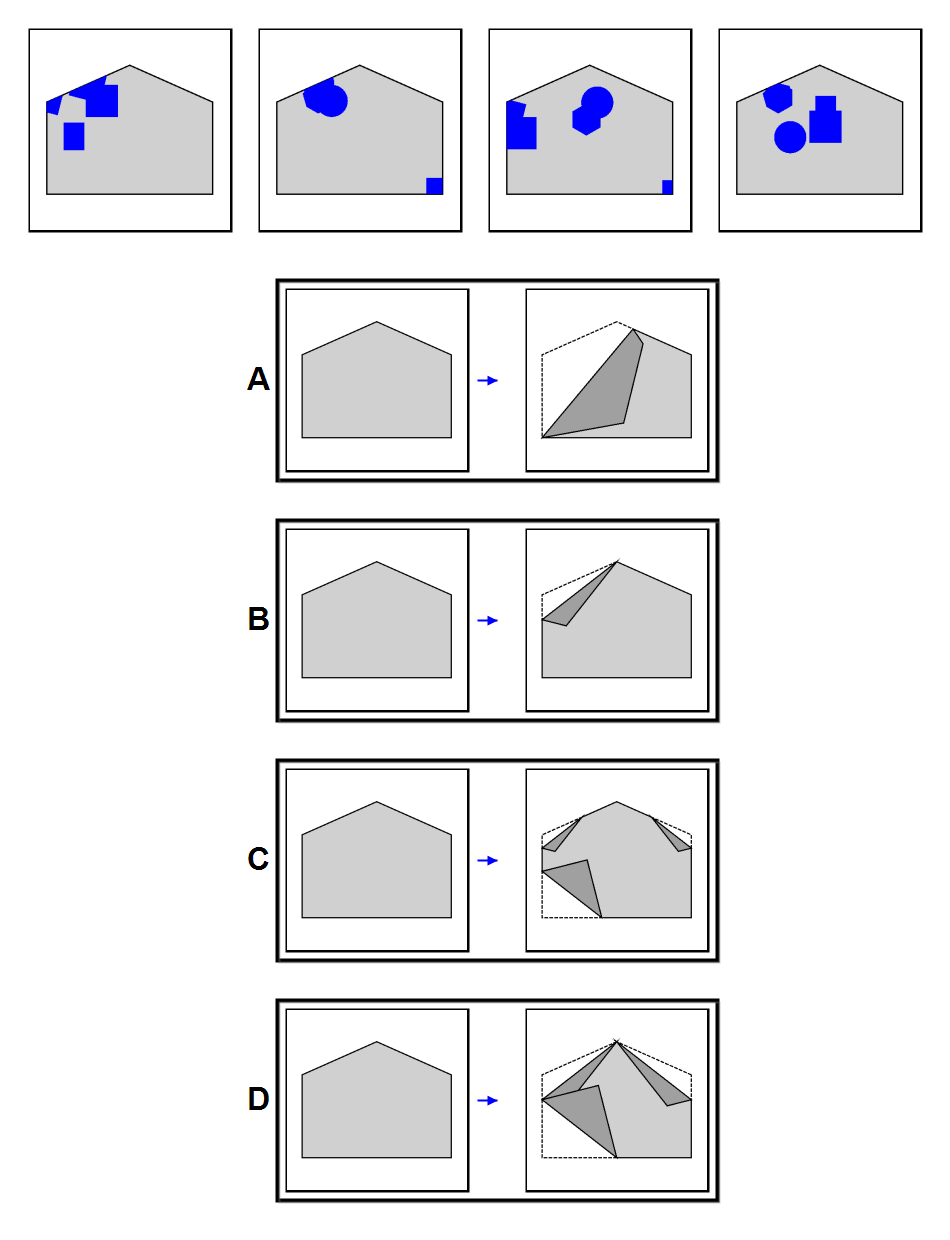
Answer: B